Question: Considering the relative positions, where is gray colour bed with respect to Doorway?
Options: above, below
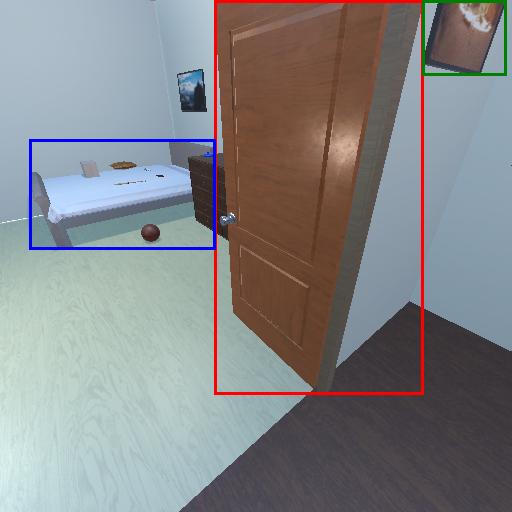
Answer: above